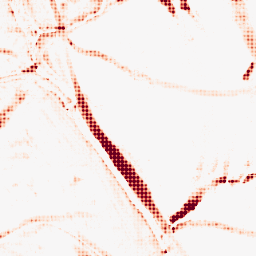
Category: morphological
Decomposition family: morphological_rect
Decomposition parameters: operation: opening
width: 20
height: 10
Upsampling method: sinc_blackman
Upsampling parameters: scale: 8
kernel_size: 8
Upsampling scale: 8